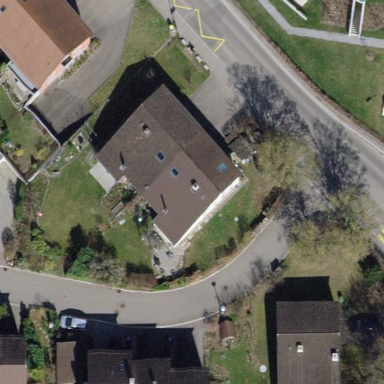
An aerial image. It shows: Building with tiled roof.